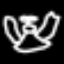
Label: angel